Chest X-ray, PA view. Patient: 77 years old, sex F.
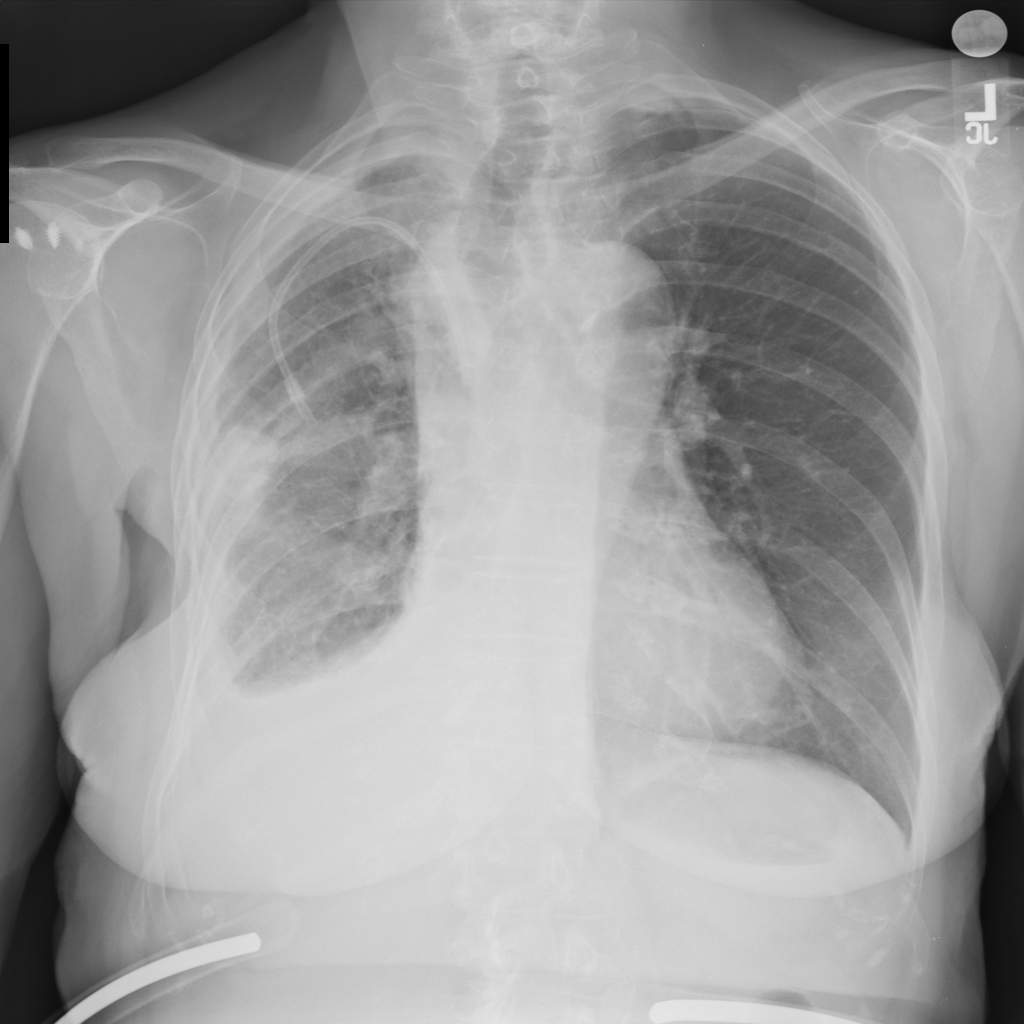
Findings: Infiltration